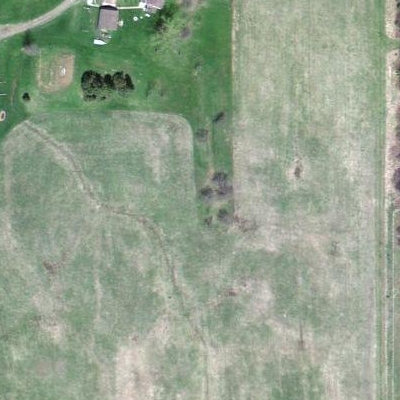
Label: aGrass